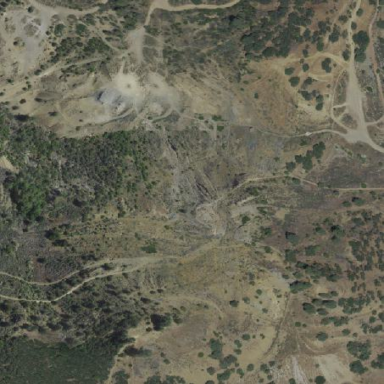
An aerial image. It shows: Quarry area.